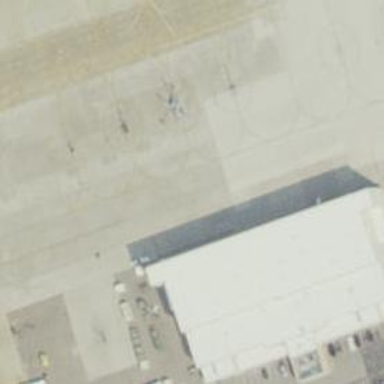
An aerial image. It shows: View of taxiway at the airport.